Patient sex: M
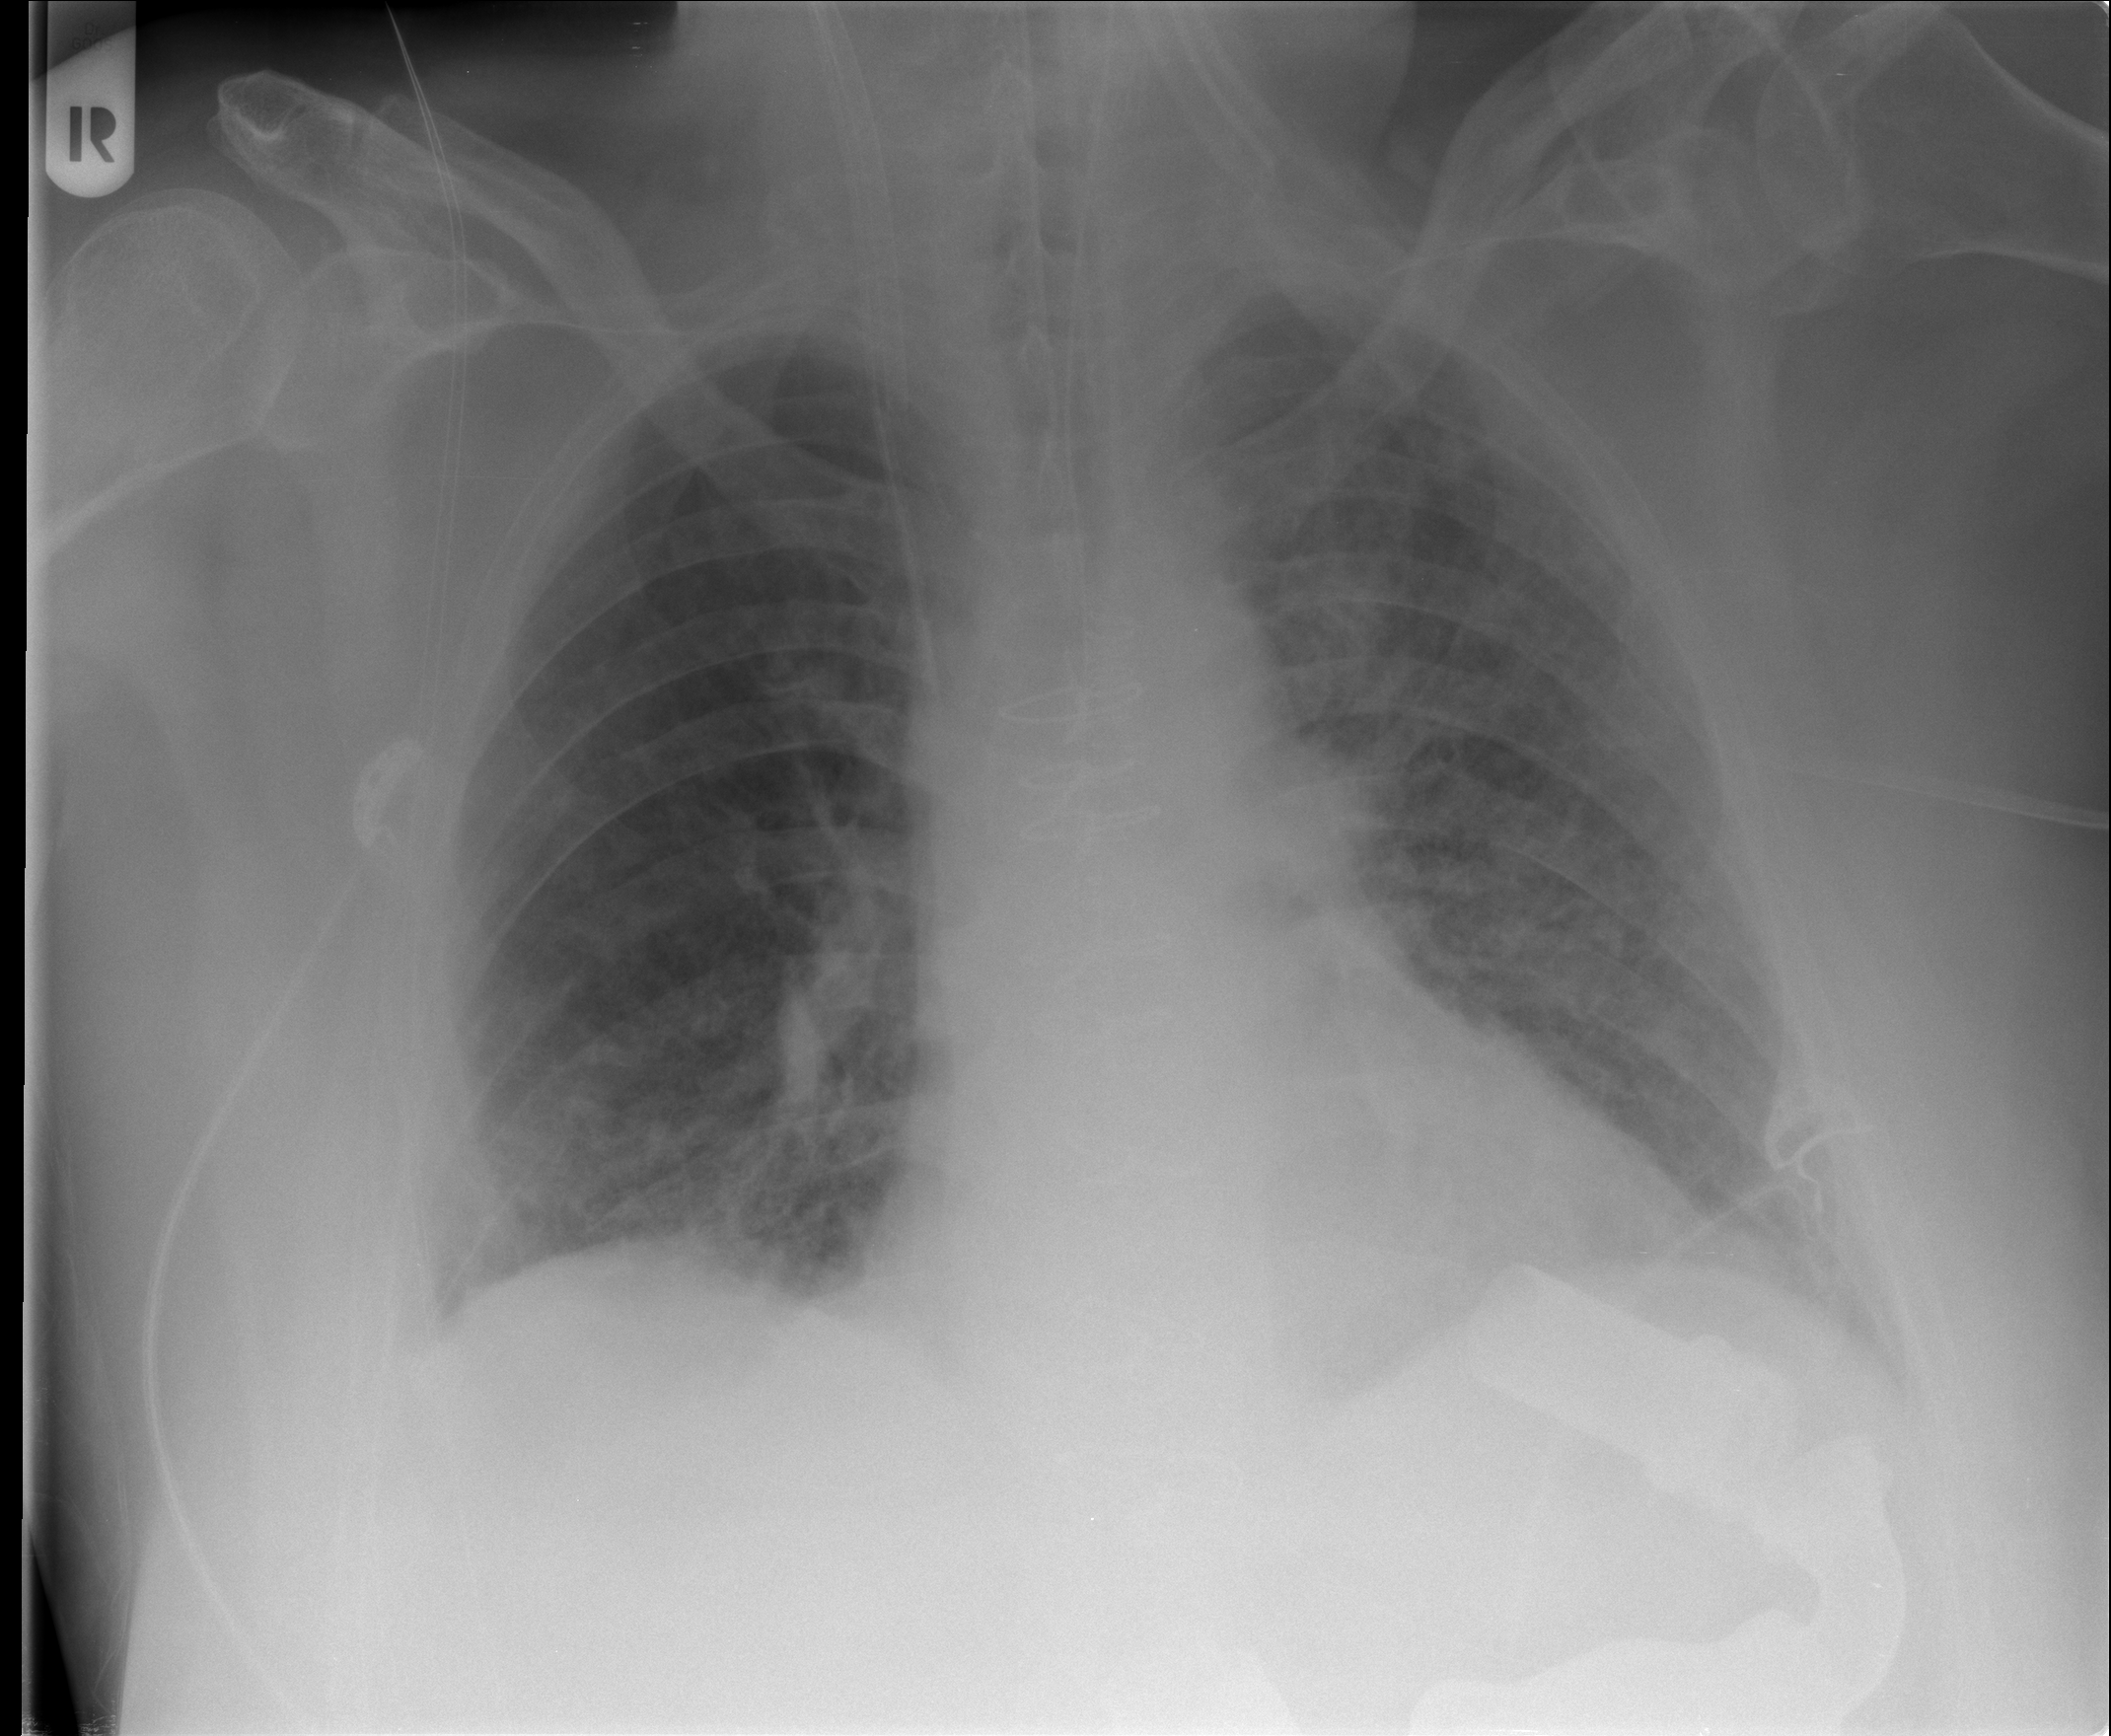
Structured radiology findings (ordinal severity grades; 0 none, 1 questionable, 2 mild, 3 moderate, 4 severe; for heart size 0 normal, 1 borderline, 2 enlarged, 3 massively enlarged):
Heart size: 2
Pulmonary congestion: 2
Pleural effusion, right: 2
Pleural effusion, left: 2
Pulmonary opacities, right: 0
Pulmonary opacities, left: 2
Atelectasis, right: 0
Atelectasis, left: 0